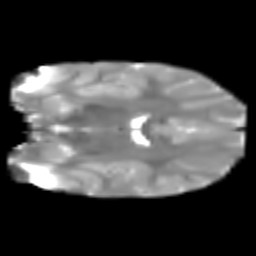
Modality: T2w
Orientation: coronal
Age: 6
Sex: male
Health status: healthy